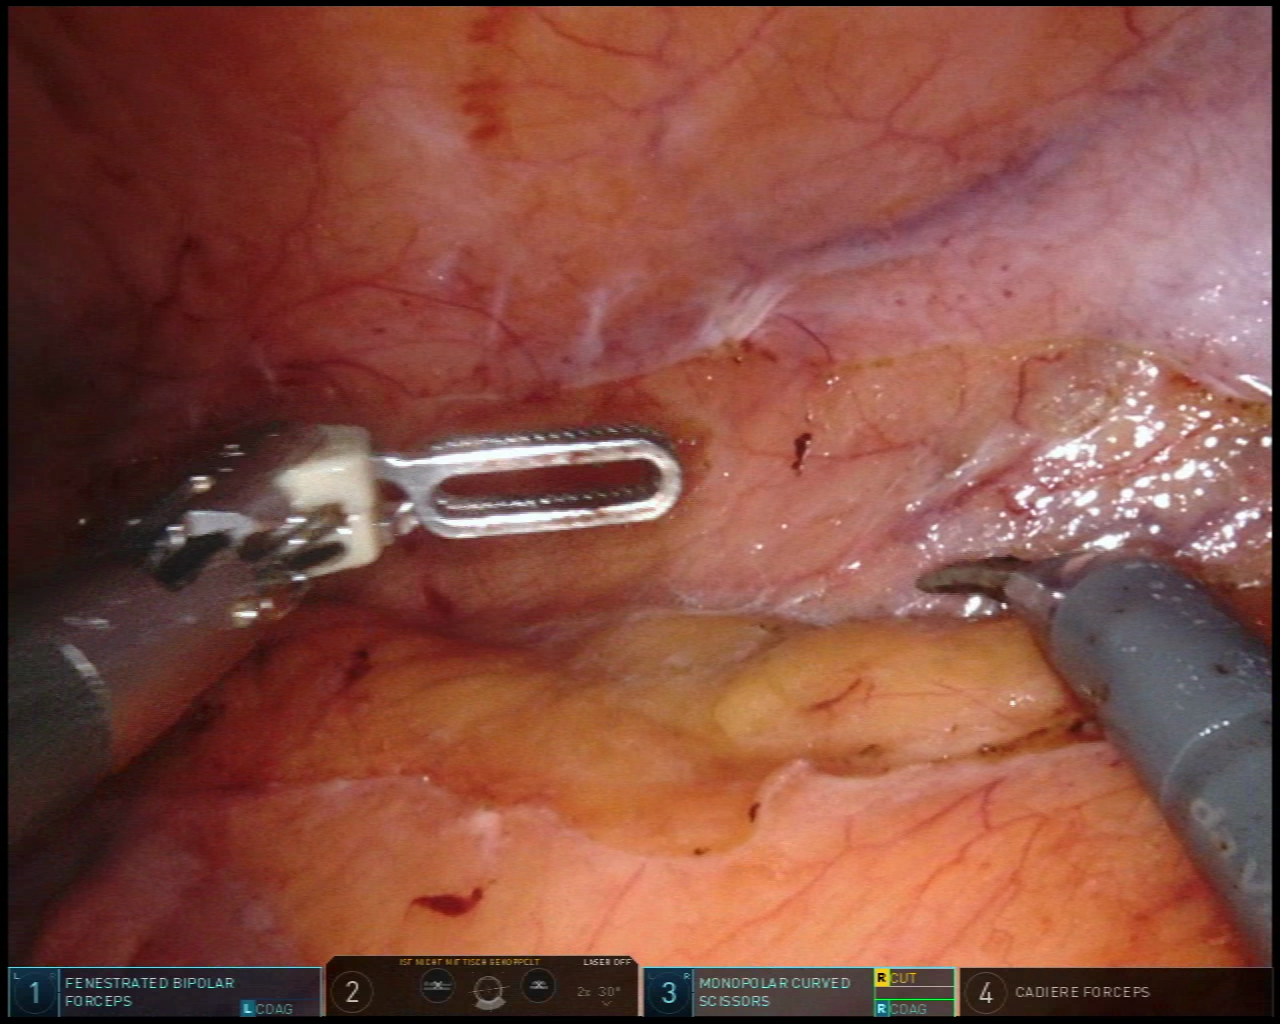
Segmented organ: abdominal_wall
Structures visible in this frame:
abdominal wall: yes
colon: yes
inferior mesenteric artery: no
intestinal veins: no
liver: no
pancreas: no
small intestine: no
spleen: no
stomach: no
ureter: no
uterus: no
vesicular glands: no